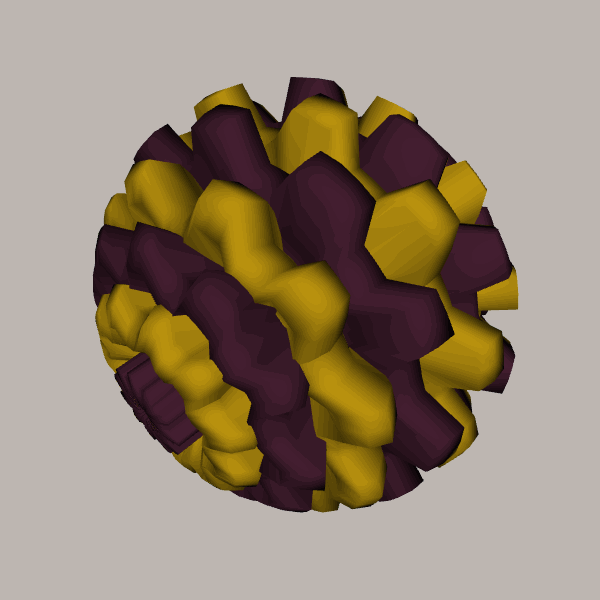
Background: light